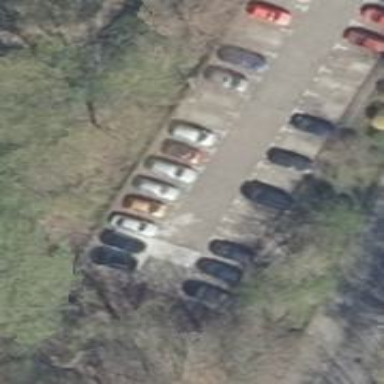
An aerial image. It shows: Parking area with surface.